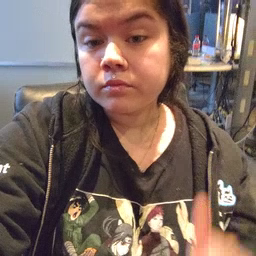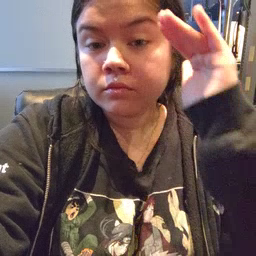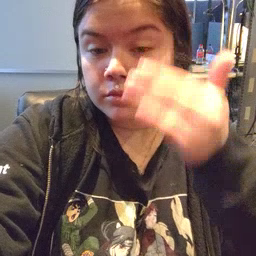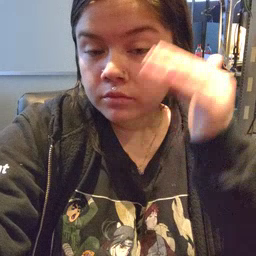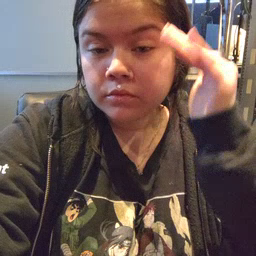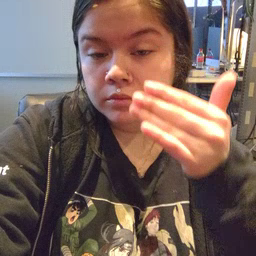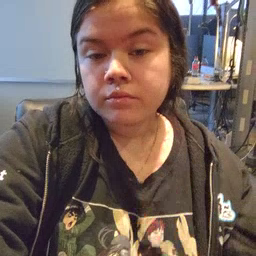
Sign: sleepy